Field crop: maize
Growth stage: 2
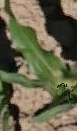
Species: maize